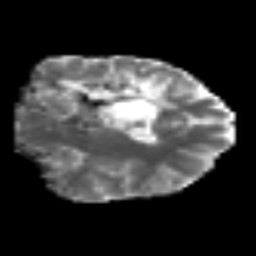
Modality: MD
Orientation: coronal
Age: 31
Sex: female
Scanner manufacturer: siemens
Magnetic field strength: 3 T
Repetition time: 6.1 s
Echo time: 0.101 s